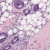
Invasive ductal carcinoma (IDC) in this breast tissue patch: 0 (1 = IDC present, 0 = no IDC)